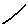
Label: line